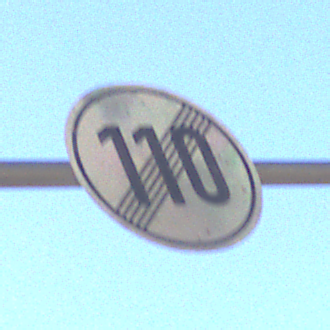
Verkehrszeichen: EndeGeschwindigkeit110
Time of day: MorningAfternoon
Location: Outdoor (Nature)
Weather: Clear
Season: Winter
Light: Natural